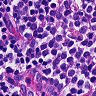
Metastatic tissue present: no